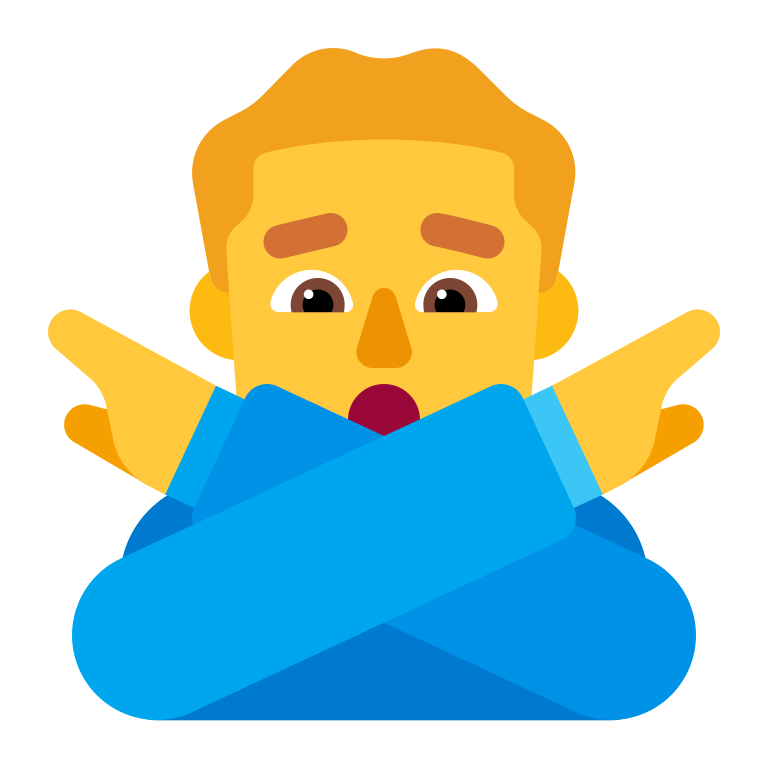
man gesturing no flat default